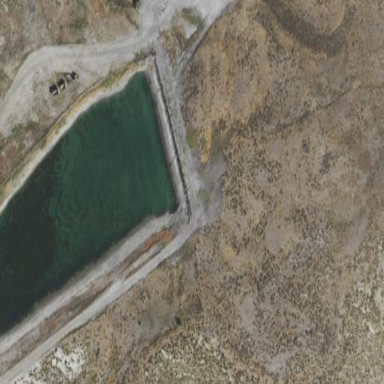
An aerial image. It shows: Reservoir of natural water.